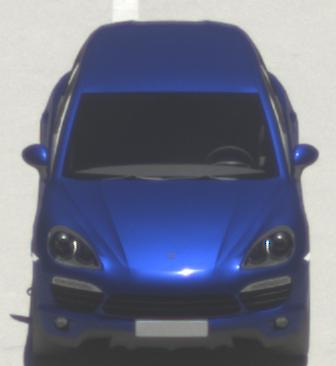
Make: Porsche
Model: Cayenne
Detailed model: Cayenne (958)
Model produced from: 2010/05
Model produced until: 2014/07
Doors: 5
Color: blue
Road condition: wet road
Daytime: midday
Contrast: high contrast